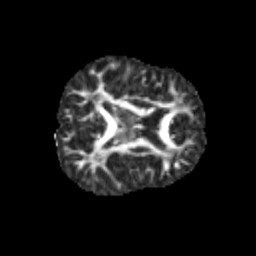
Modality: FA
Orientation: axial
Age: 9
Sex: female
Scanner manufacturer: siemens
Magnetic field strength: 3 T
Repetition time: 3.8 s
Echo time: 0.07 s